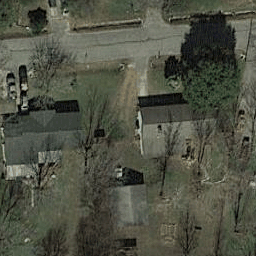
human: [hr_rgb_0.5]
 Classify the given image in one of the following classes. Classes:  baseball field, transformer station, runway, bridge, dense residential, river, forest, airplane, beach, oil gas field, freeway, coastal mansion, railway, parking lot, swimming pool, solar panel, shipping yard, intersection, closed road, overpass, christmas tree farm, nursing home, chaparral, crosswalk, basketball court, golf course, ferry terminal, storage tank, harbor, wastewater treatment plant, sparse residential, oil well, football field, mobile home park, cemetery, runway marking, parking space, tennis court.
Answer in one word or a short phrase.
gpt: sparse residential